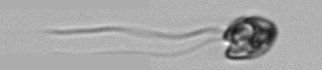
Label: flagellate_morphotype1